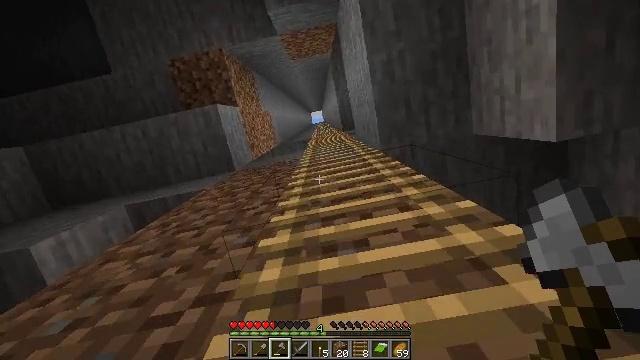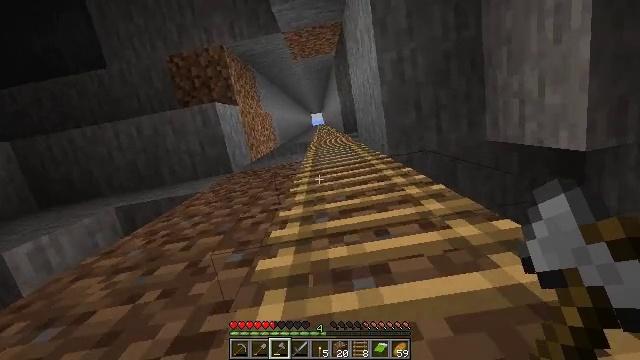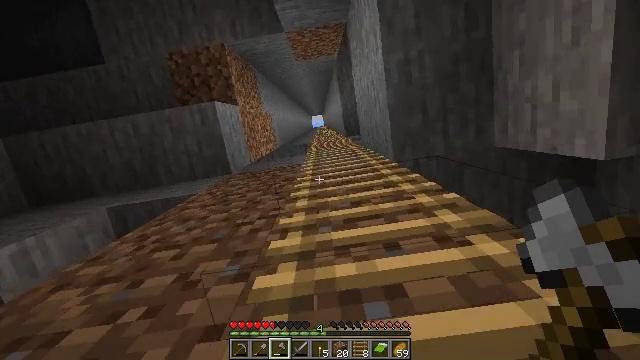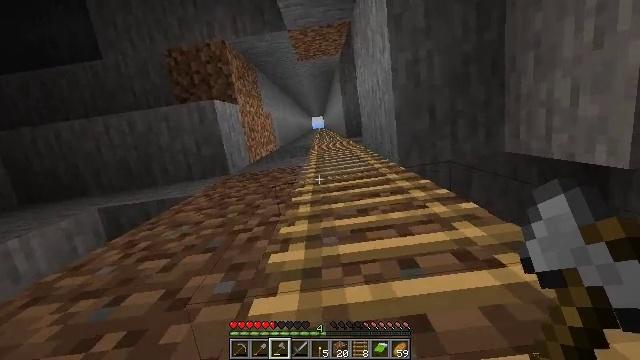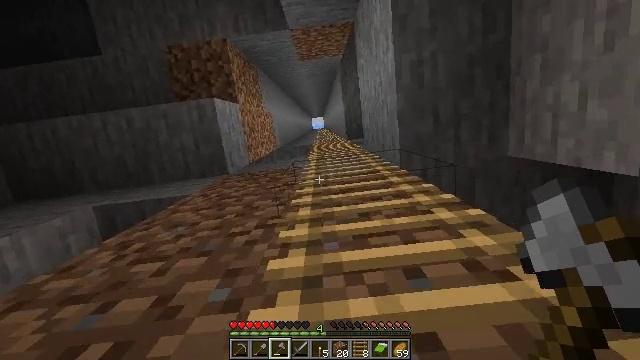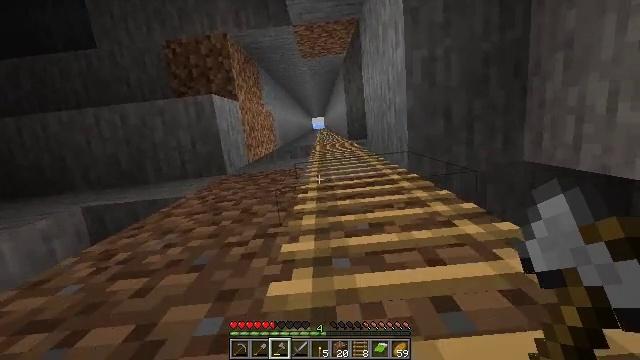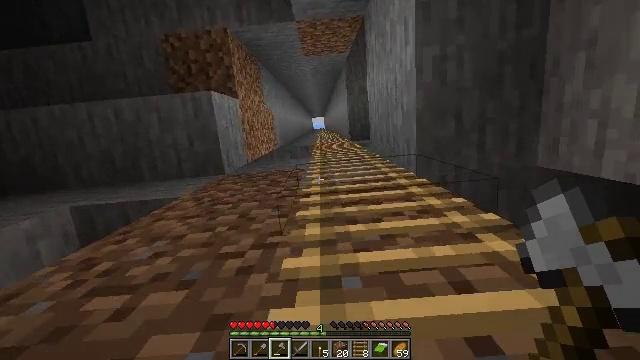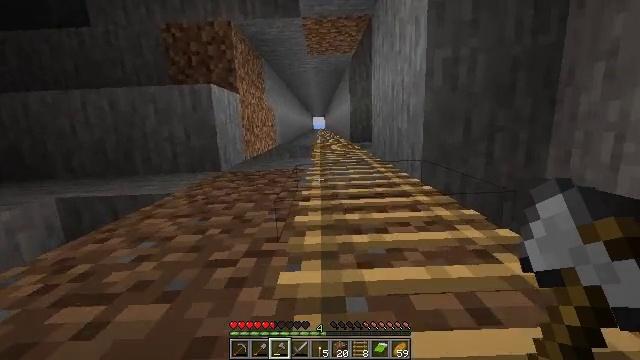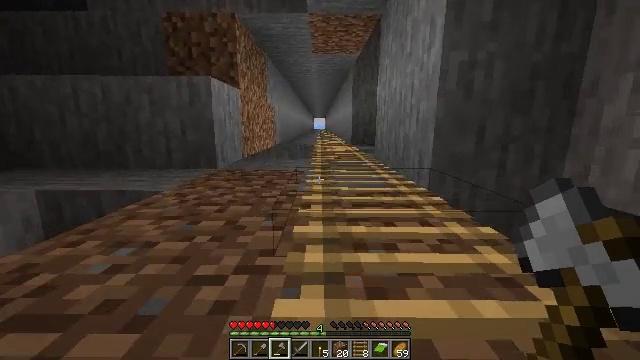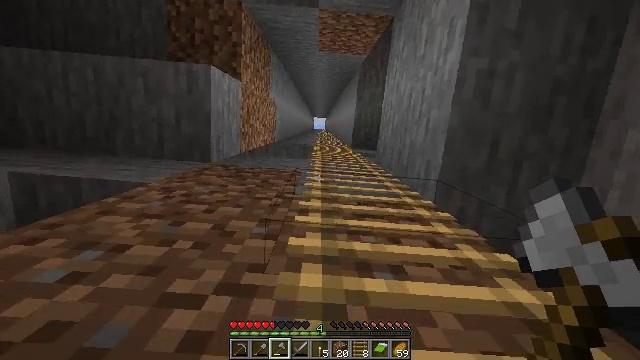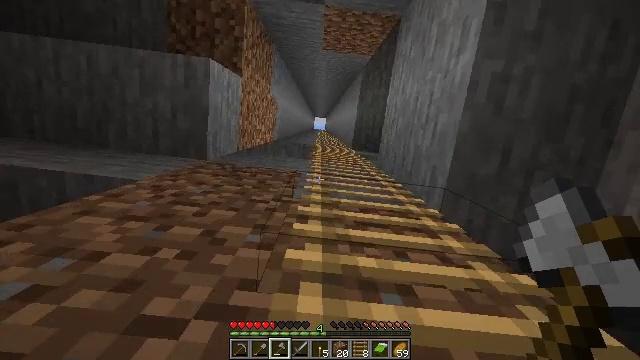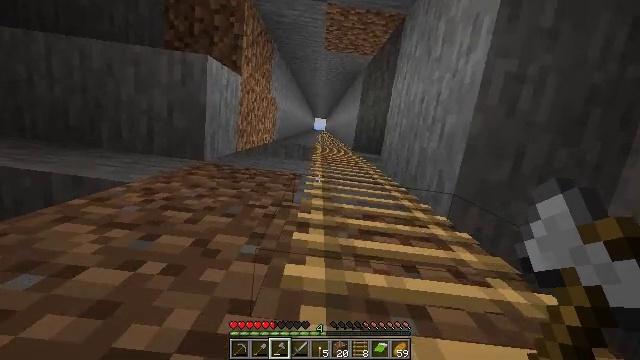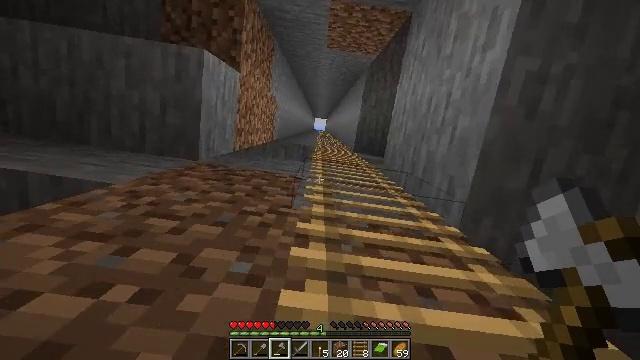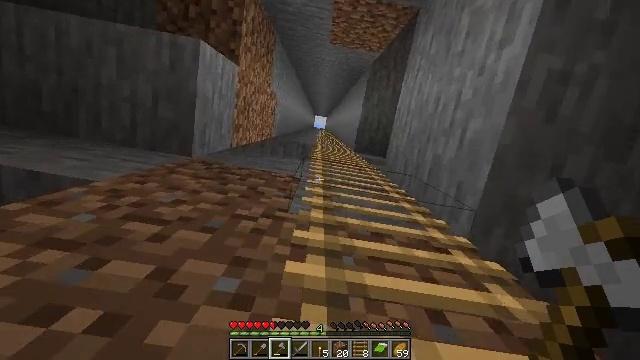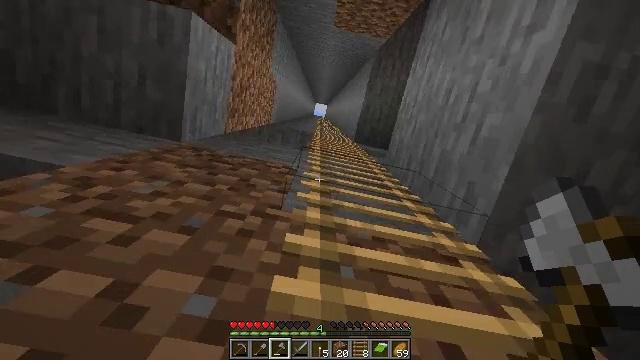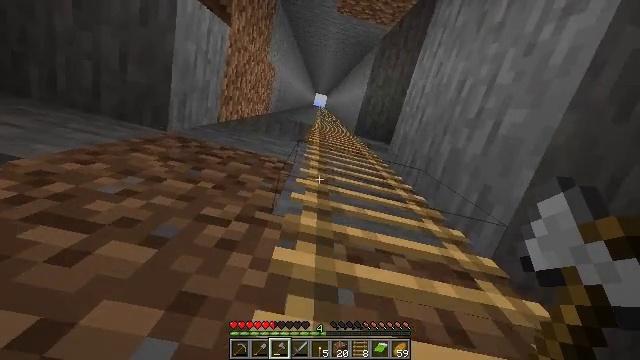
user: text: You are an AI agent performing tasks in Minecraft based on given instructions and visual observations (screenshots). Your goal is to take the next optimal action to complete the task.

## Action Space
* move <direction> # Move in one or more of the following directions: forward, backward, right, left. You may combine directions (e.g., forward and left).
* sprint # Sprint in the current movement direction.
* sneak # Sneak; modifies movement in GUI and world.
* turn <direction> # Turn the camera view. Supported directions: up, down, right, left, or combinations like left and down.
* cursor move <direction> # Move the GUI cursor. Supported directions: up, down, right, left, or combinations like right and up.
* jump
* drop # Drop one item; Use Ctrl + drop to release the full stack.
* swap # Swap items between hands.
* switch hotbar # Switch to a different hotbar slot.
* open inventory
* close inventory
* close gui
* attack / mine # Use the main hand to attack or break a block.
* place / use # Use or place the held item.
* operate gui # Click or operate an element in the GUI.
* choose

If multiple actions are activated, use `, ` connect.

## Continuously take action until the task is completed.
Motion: motion action
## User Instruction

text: Drop a ladder.
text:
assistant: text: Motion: move forward, turn right, jump
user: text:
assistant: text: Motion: move forward, turn right, jump
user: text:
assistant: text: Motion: move forward, turn right, jump
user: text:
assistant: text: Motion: move forward, turn right, jump
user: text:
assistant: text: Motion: move forward, jump
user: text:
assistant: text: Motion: move forward, turn right, jump
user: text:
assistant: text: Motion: move forward, turn right, jump
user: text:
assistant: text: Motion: move forward, turn right, jump
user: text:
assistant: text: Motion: move forward, turn right, jump
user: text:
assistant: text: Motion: move forward, turn right, jump
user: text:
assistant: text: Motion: move forward, jump
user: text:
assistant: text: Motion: move forward, turn right, jump
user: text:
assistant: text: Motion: move forward, turn right, jump
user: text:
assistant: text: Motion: move forward, turn right and down, jump
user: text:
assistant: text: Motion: move forward, turn right and down, jump
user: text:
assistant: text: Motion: move forward, jump
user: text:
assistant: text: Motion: move forward, jump
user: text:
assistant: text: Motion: move forward and move right, jump
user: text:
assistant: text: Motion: move forward and move right, jump
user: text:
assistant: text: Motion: move forward and move right, jump
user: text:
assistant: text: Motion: move forward, jump
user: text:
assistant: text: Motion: move forward, turn left, jump
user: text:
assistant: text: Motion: move forward, turn left and up, jump
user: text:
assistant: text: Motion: move forward, turn left and up, jump
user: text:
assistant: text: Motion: move forward, turn left and up, jump
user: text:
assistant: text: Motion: move forward, turn left and up, jump
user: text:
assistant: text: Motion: move forward, turn left and up, jump
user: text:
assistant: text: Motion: move forward, turn left and up, jump
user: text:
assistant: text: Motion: move forward, jump
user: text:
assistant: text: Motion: move forward, jump